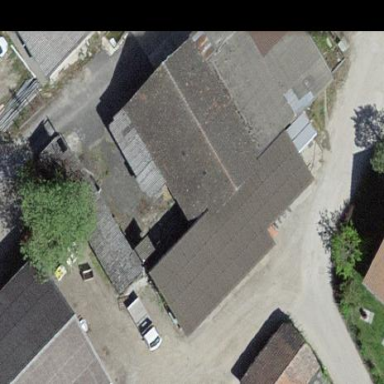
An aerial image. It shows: Shed building.